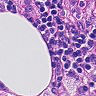
Metastatic tissue present: no